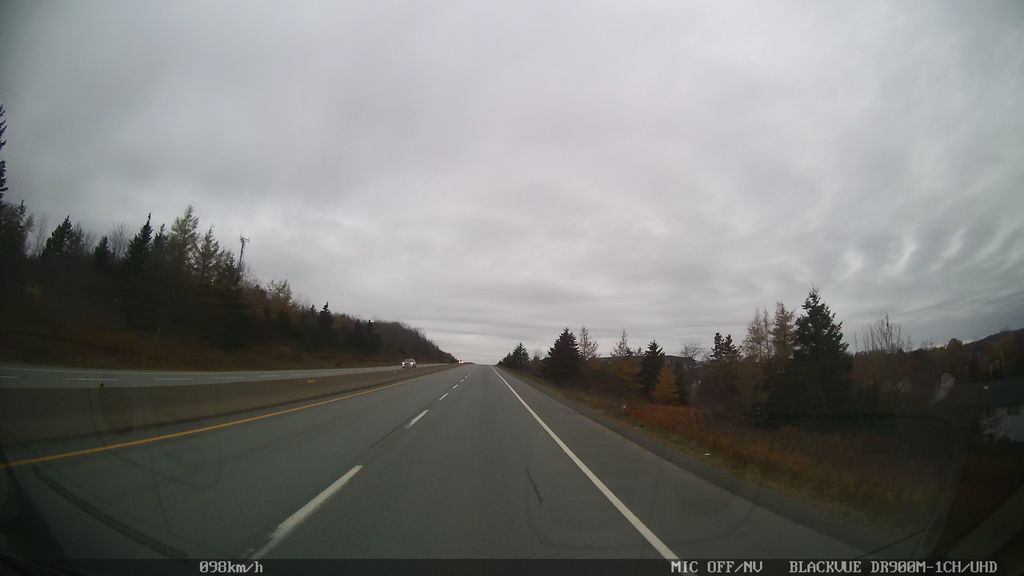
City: halifax